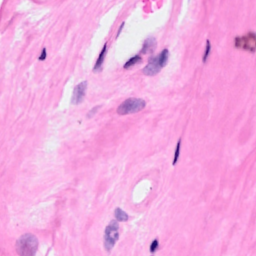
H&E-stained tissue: Breast